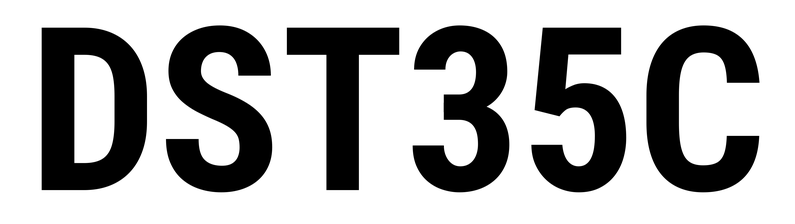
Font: Roboto_Condensed_Bold